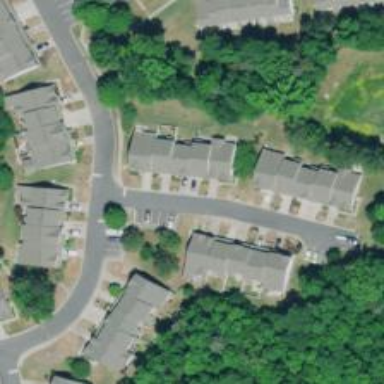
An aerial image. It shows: Living street.